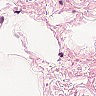
Metastatic tissue present: no